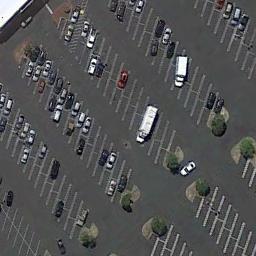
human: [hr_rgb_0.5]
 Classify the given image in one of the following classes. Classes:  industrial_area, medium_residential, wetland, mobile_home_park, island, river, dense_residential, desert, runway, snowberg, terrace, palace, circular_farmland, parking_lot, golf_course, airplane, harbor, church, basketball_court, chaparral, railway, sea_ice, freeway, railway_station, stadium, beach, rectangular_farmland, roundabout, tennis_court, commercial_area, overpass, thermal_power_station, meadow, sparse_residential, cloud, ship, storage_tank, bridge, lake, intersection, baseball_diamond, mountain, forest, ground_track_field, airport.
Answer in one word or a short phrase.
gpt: parking_lot